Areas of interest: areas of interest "Cultural Palace"
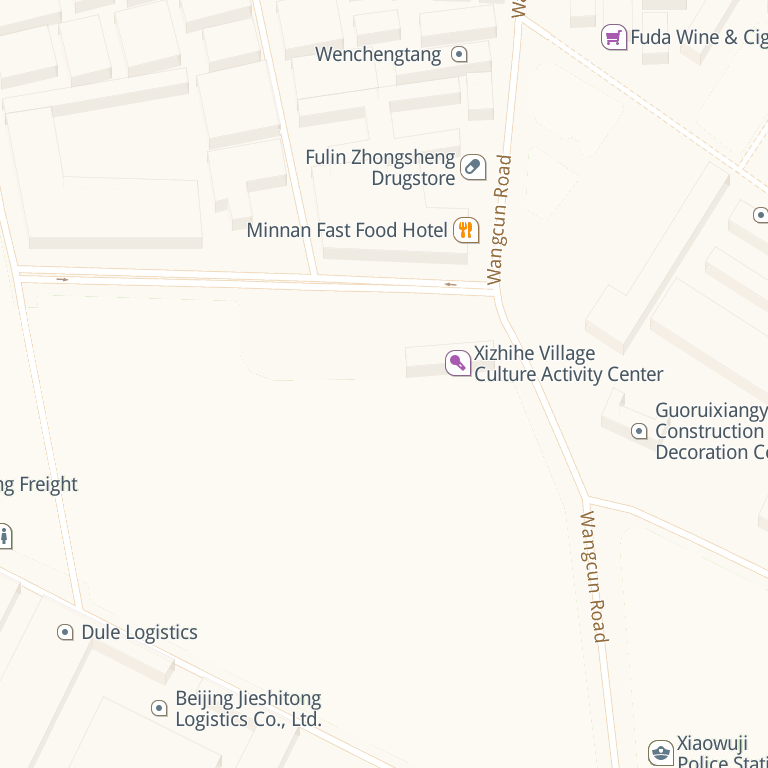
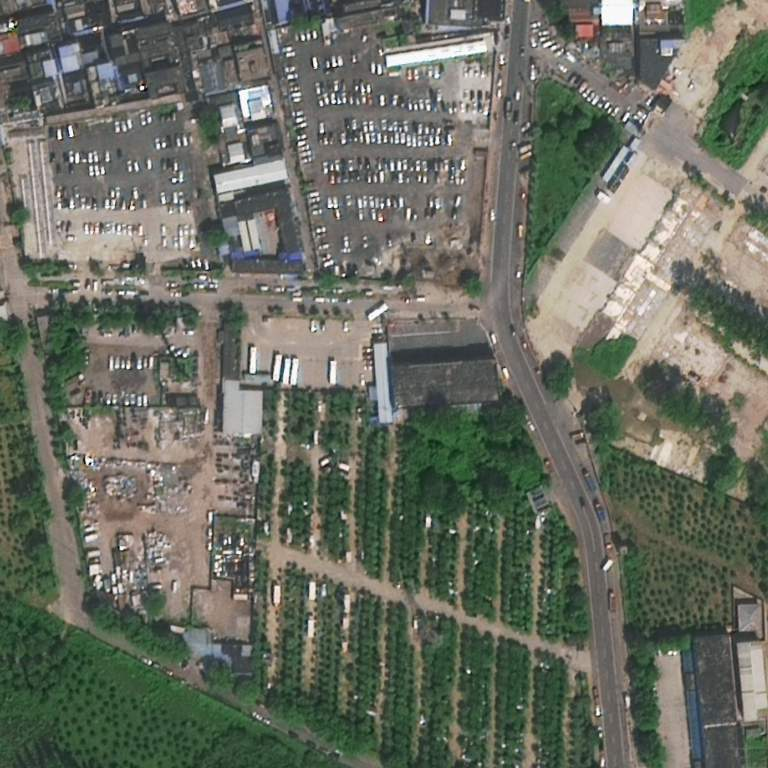